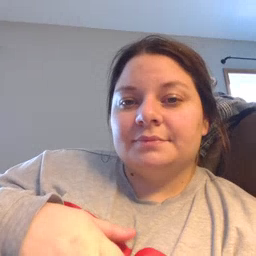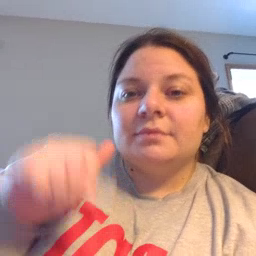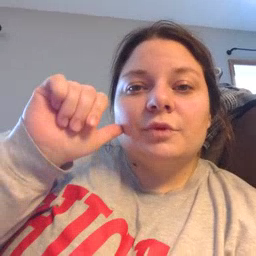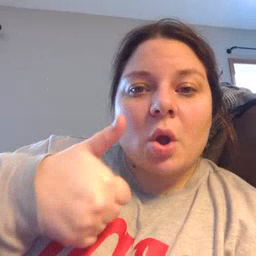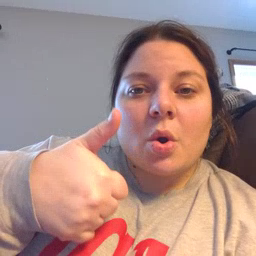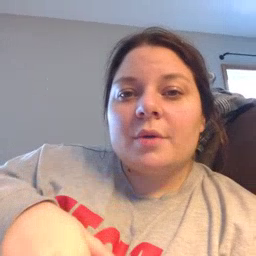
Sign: tomorrow